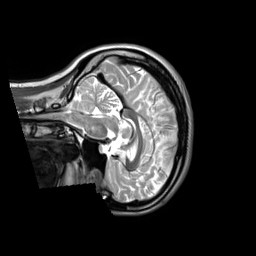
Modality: T2w
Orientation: sagittal
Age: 30
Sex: female
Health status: ill
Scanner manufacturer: siemens
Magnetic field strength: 3 T
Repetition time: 2.8 s
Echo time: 0.326 s